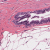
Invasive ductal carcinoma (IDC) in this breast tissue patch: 0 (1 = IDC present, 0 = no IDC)